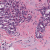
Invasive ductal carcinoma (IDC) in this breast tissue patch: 0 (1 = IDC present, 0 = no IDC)